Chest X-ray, PA view. Patient: 53 years old, sex F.
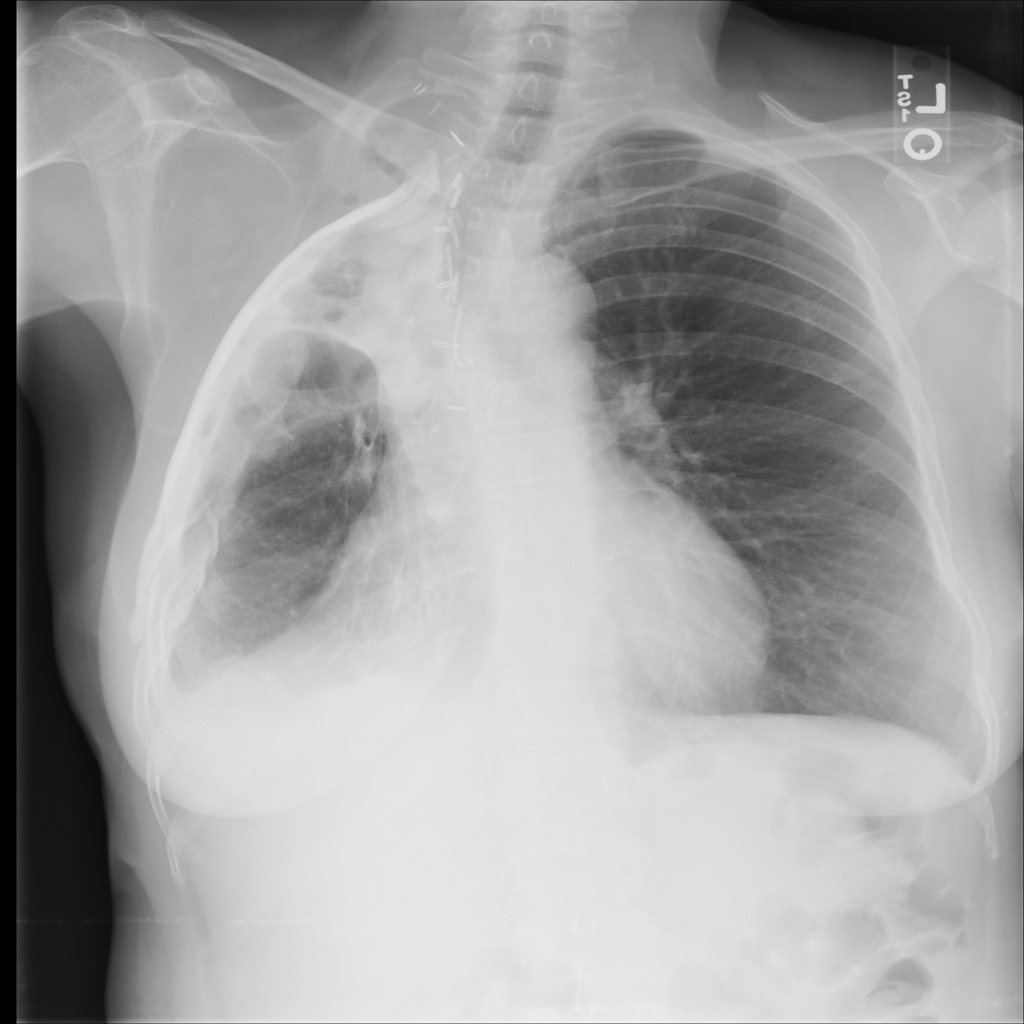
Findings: No Finding